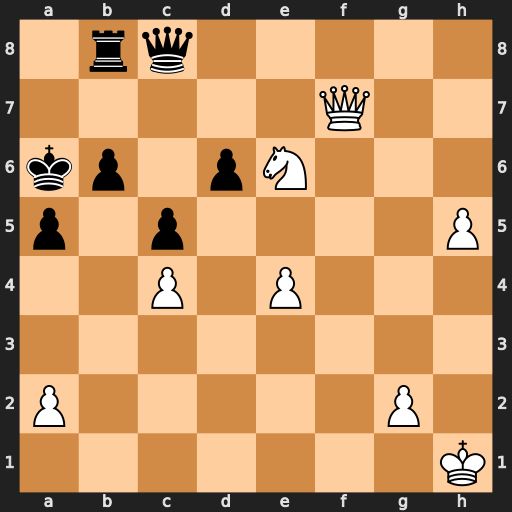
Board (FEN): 1rq5/5Q2/kp1pN3/p1p4P/2P1P3/8/P5P1/7K
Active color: w
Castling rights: -
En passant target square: -
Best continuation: Nc7+ Qxc7 Qxc7